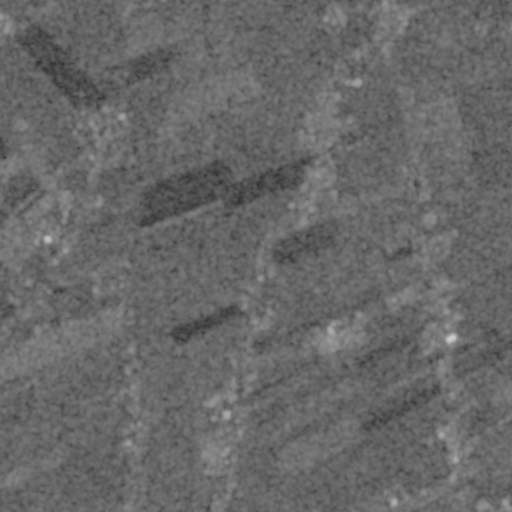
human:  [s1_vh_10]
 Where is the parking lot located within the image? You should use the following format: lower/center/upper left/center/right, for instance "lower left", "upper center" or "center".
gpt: The parking lot is located in the upper center of the image.
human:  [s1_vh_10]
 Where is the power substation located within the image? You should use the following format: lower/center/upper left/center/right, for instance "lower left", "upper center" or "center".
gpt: The power substation is located in the upper left of the image.
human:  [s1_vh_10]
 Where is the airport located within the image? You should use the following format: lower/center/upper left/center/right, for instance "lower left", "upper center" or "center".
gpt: There is no airport in the image.

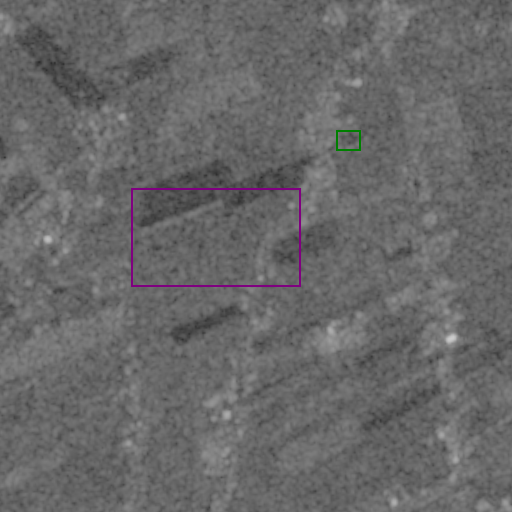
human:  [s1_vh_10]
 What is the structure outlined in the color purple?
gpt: The structure outlined in purple is a crop field.
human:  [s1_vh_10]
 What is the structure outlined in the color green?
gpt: The structure outlined in green is a park.
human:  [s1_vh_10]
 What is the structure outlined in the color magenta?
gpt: There is no magenta outline.